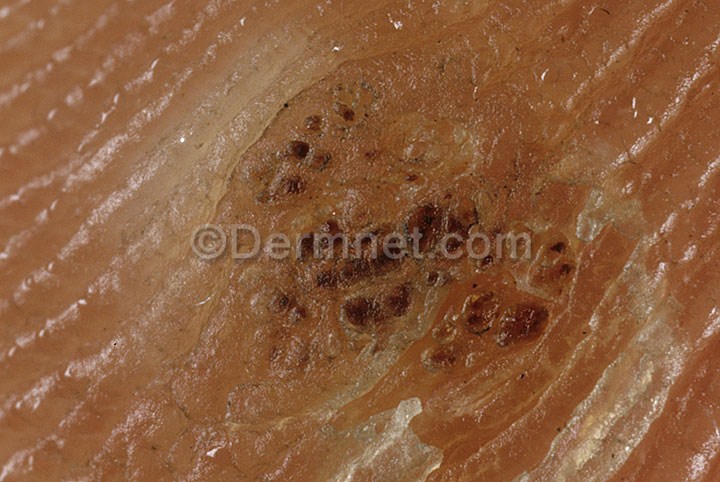
Disease: Warts Molluscum and other Viral Infections